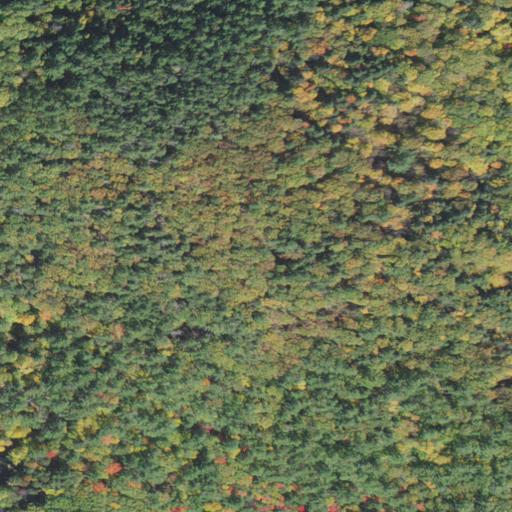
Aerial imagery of island in New Hampshire named Sleepers Island containing mixed forest, deciduous forest, evergreen forest, and open development